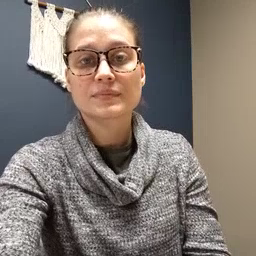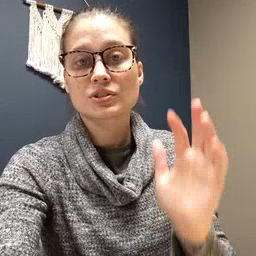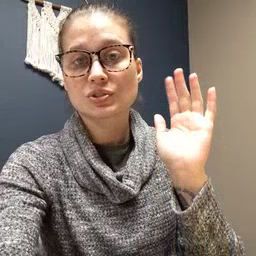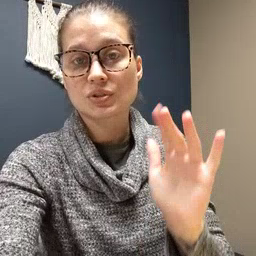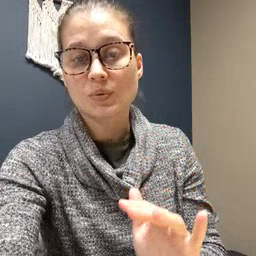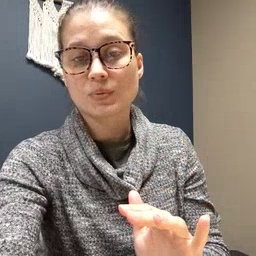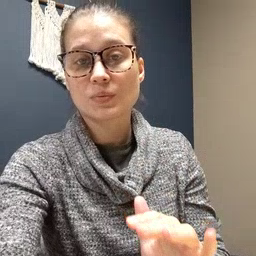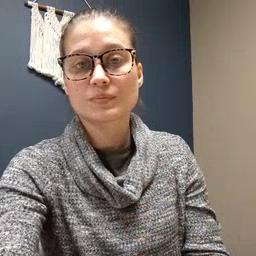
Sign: snow